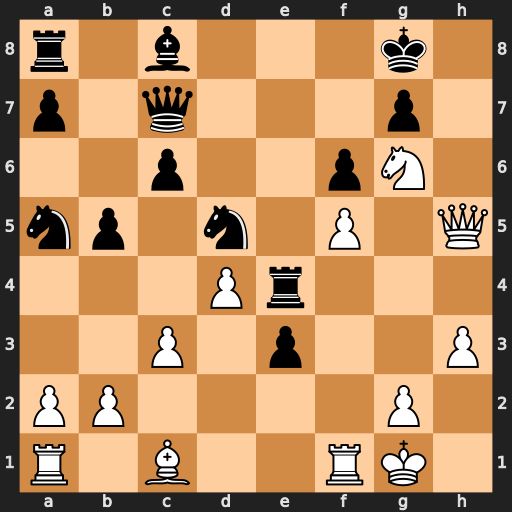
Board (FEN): r1b3k1/p1q3p1/2p2pN1/np1n1P1Q/3Pr3/2P1p2P/PP4P1/R1B2RK1
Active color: w
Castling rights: -
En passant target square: -
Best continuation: Qh8+ Kf7 Qf8#